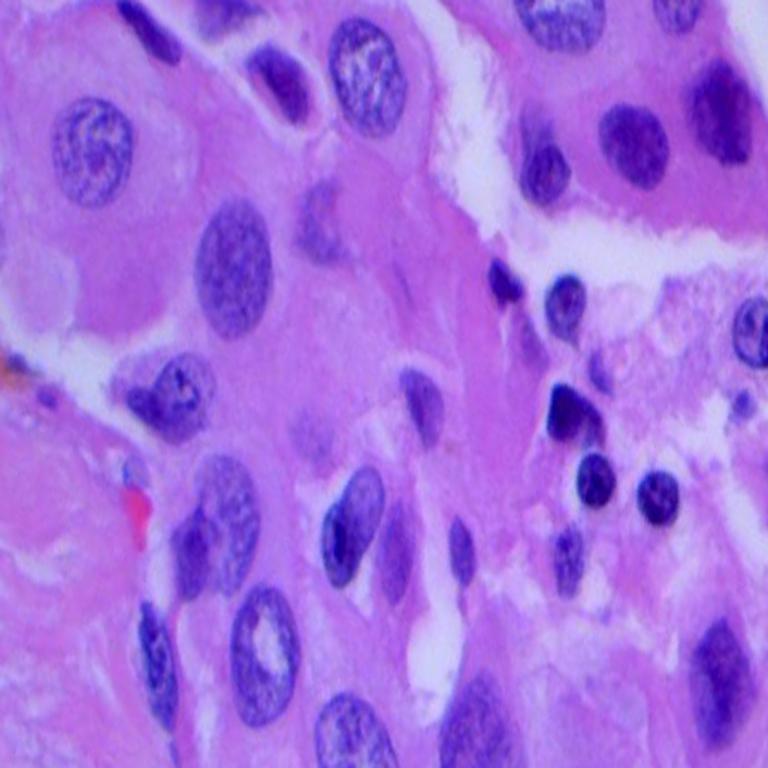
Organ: lung
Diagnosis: adenocarcinomas